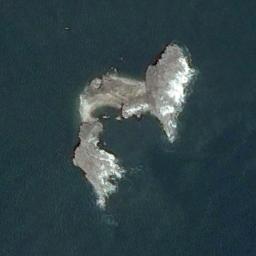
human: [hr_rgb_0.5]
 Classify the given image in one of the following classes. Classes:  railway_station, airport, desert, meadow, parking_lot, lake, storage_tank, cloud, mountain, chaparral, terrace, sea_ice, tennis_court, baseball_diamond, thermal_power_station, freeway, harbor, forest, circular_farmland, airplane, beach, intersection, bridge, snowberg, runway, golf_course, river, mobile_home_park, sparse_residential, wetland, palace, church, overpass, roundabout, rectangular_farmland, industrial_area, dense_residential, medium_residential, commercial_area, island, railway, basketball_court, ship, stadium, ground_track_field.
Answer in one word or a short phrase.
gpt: island